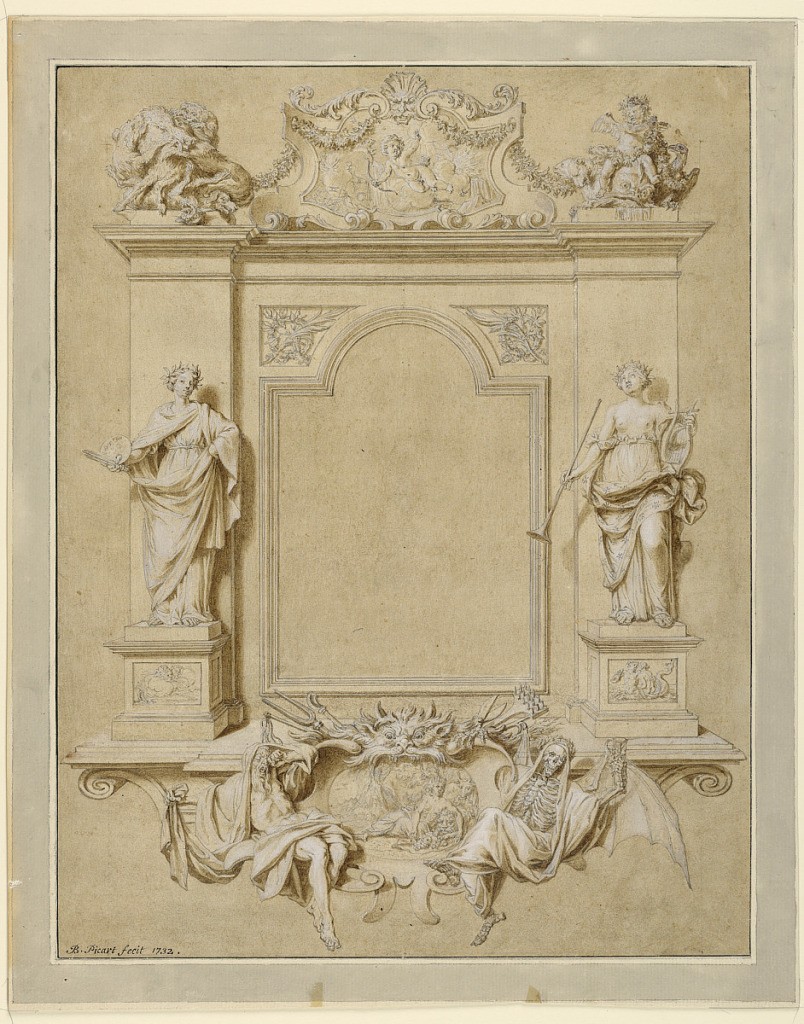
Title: Memorial Panel Depicting Painting and Music
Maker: Bernard Picart, 1673–1733
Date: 1732
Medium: Pen and black ink, brush and brown wash and white gouache, black chalk
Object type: Drawing
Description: A tablet contains an imaginative picture frame in the central park. It is flanked by pilasters, in front of which the statues of "Painting" and "Music" stand. Below, in the center, is an escutcheon, showing a representation of "Cybele"; it is supported by "Saturnus" and "Death," Above the entablature is an escutcheon with Cupid, flanked by a boar and dogs, at left, and a putto upon a dolphin, and other animals, at right. Colored background, framing line.